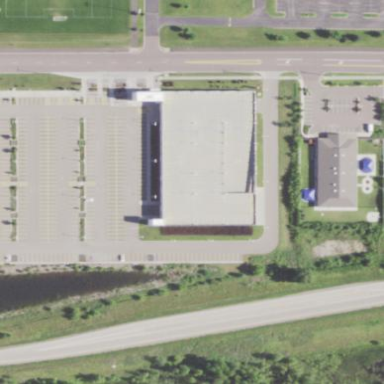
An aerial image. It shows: Multi-storey parking garage with concrete surface. It serves as park and ride facility.